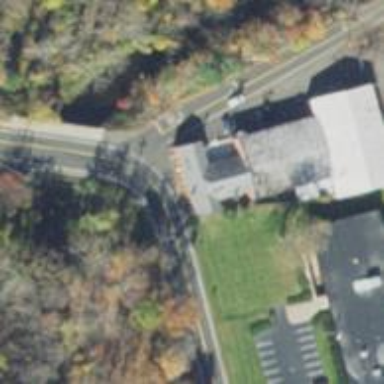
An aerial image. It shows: Road with stop sign.